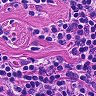
Metastatic tissue present: no